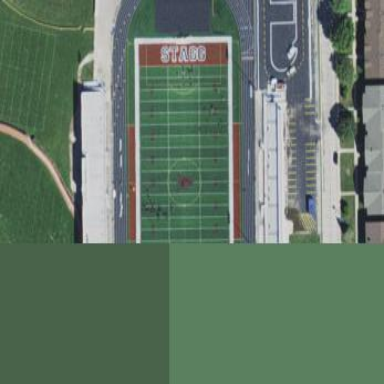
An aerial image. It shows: American football pitch.